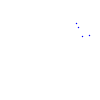
Particle: kaon